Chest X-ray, PA view. Patient: 63 years old, sex F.
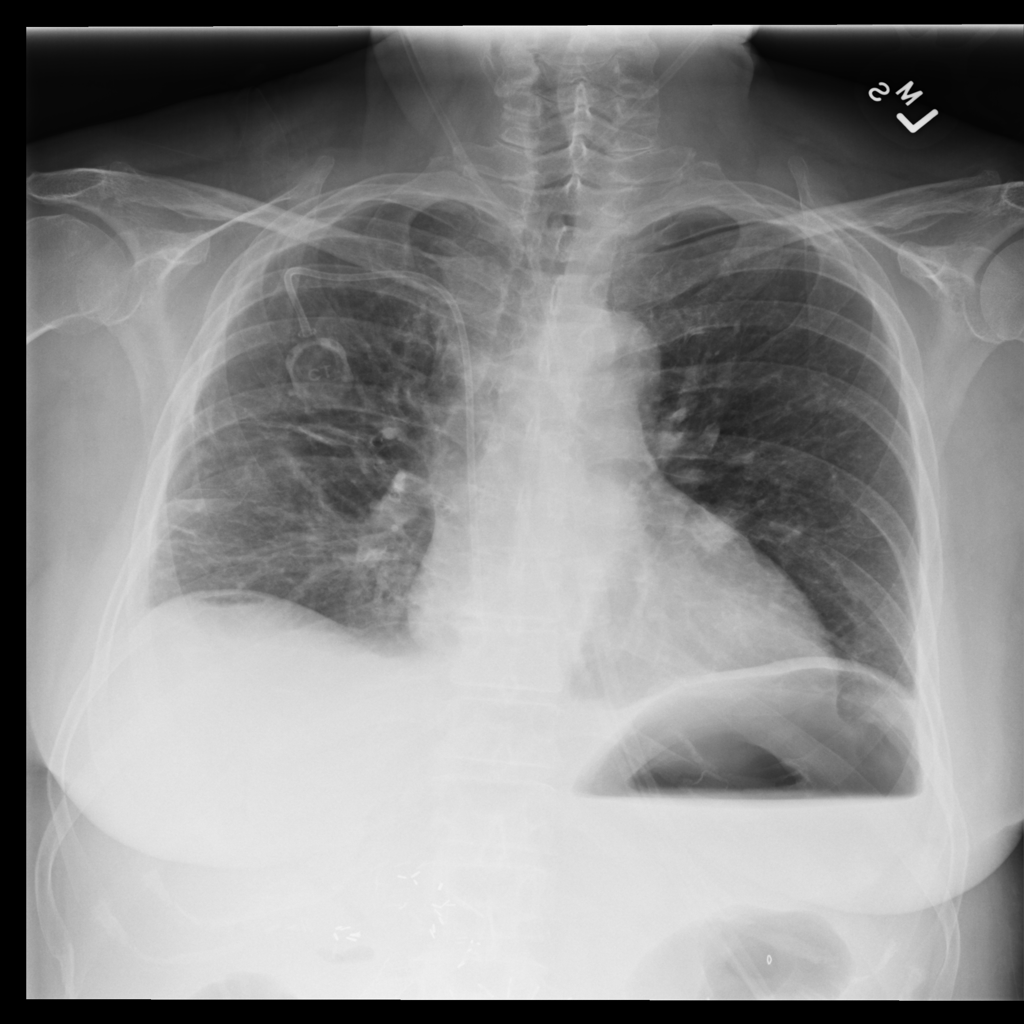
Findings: No Finding